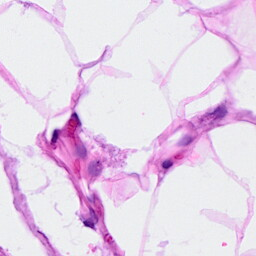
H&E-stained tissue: Breast